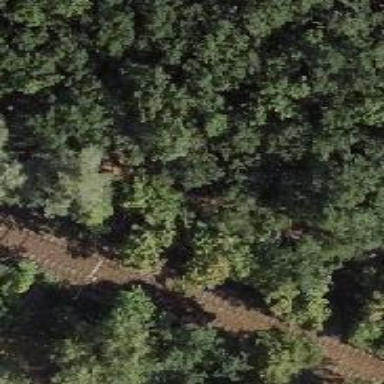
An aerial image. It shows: Track with grade 3 tracktype.